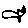
Label: cat